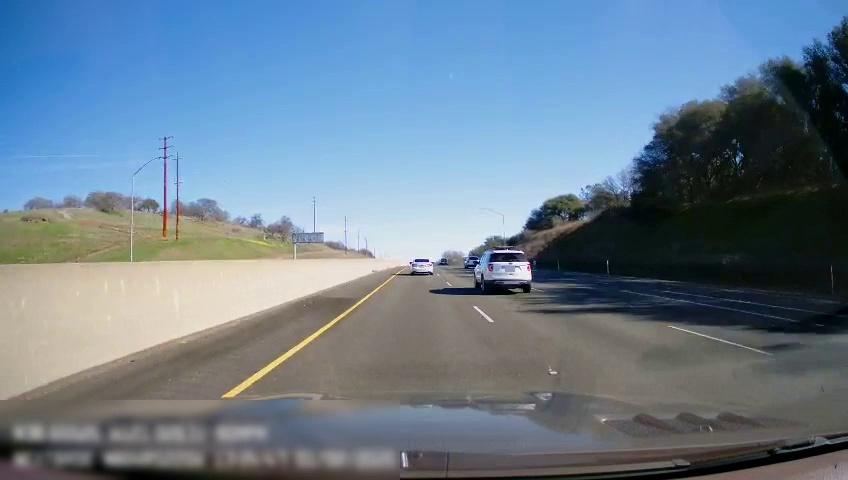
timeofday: Day
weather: Sunny
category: Drivable Space
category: Vehicles | SUV
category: Vehicles | SUV
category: Vehicles | Car
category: Vehicles | Truck
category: Lanes | Current Lane
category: Lanes | Current Lane
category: Lanes | Alternate Lane
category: Lanes | Alternate Lane
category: Lanes | Alternate Lane